Question: I am trying to count the most unpaid user in a excel table. Column A has account numbers and B has paid date( unpaid once are blank). I found out which once are the unpaid by using(column C)
'''
=IF(B2<>"","Paid","Not Paid")
'''
How can I count which account has the most unpaid? or just the blank cells and display the account number?
'''
=INDEX(A2:B266408,MODE(MATCH(A2:B266408,A2:B266408,0)))
'''''(This returns #N/A)
'''
can someone help please

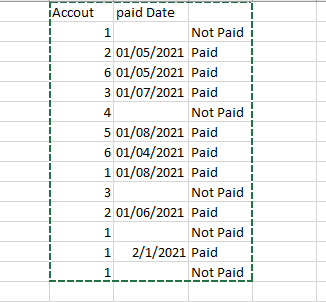
Answer: <URL>
- 'C2''=COUNTIFS(A$1:A2,A2,B$1:B2,"=")'- 'E2''=MAX(C:C)'- 'F2''=INDEX(A:A,MATCH(E2,$C:$C,0))'
This will find the first that has the heighest .
# Updated screenshot
<URL>